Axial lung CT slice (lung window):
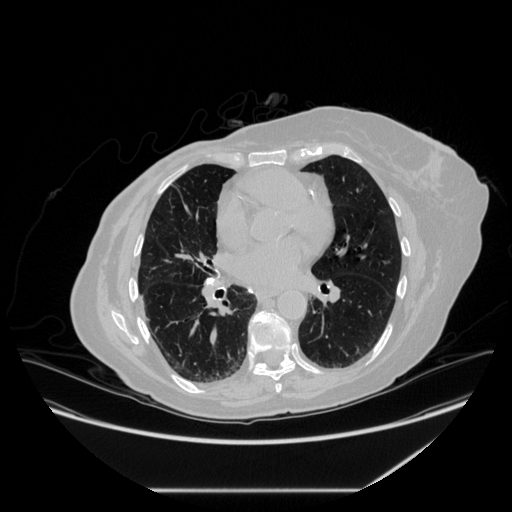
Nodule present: no